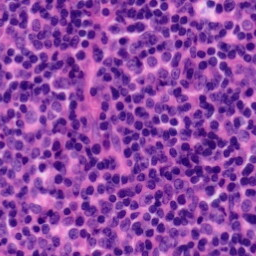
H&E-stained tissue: Tonsil